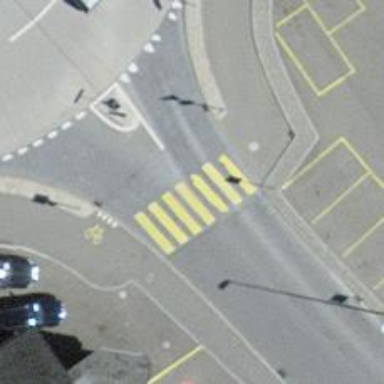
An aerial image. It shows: Asphalt footway with marked zebra crossing.